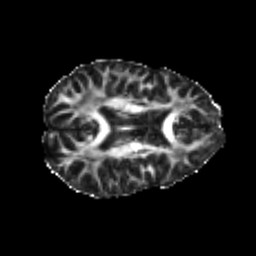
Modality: FA
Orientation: axial
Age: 22
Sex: female
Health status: healthy
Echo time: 0.074 s